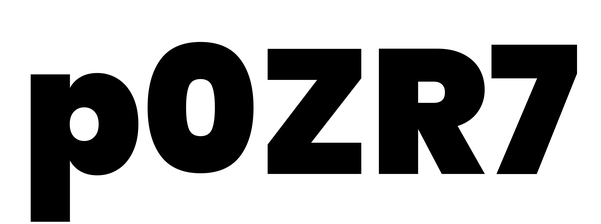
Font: Poppins-Black